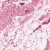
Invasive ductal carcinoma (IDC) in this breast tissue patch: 0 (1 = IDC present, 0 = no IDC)